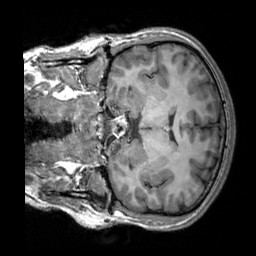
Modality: T1w
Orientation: coronal
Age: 24
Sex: male
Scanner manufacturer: siemens
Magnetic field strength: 3 T
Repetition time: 2.3 s
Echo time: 0.00303 s